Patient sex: F
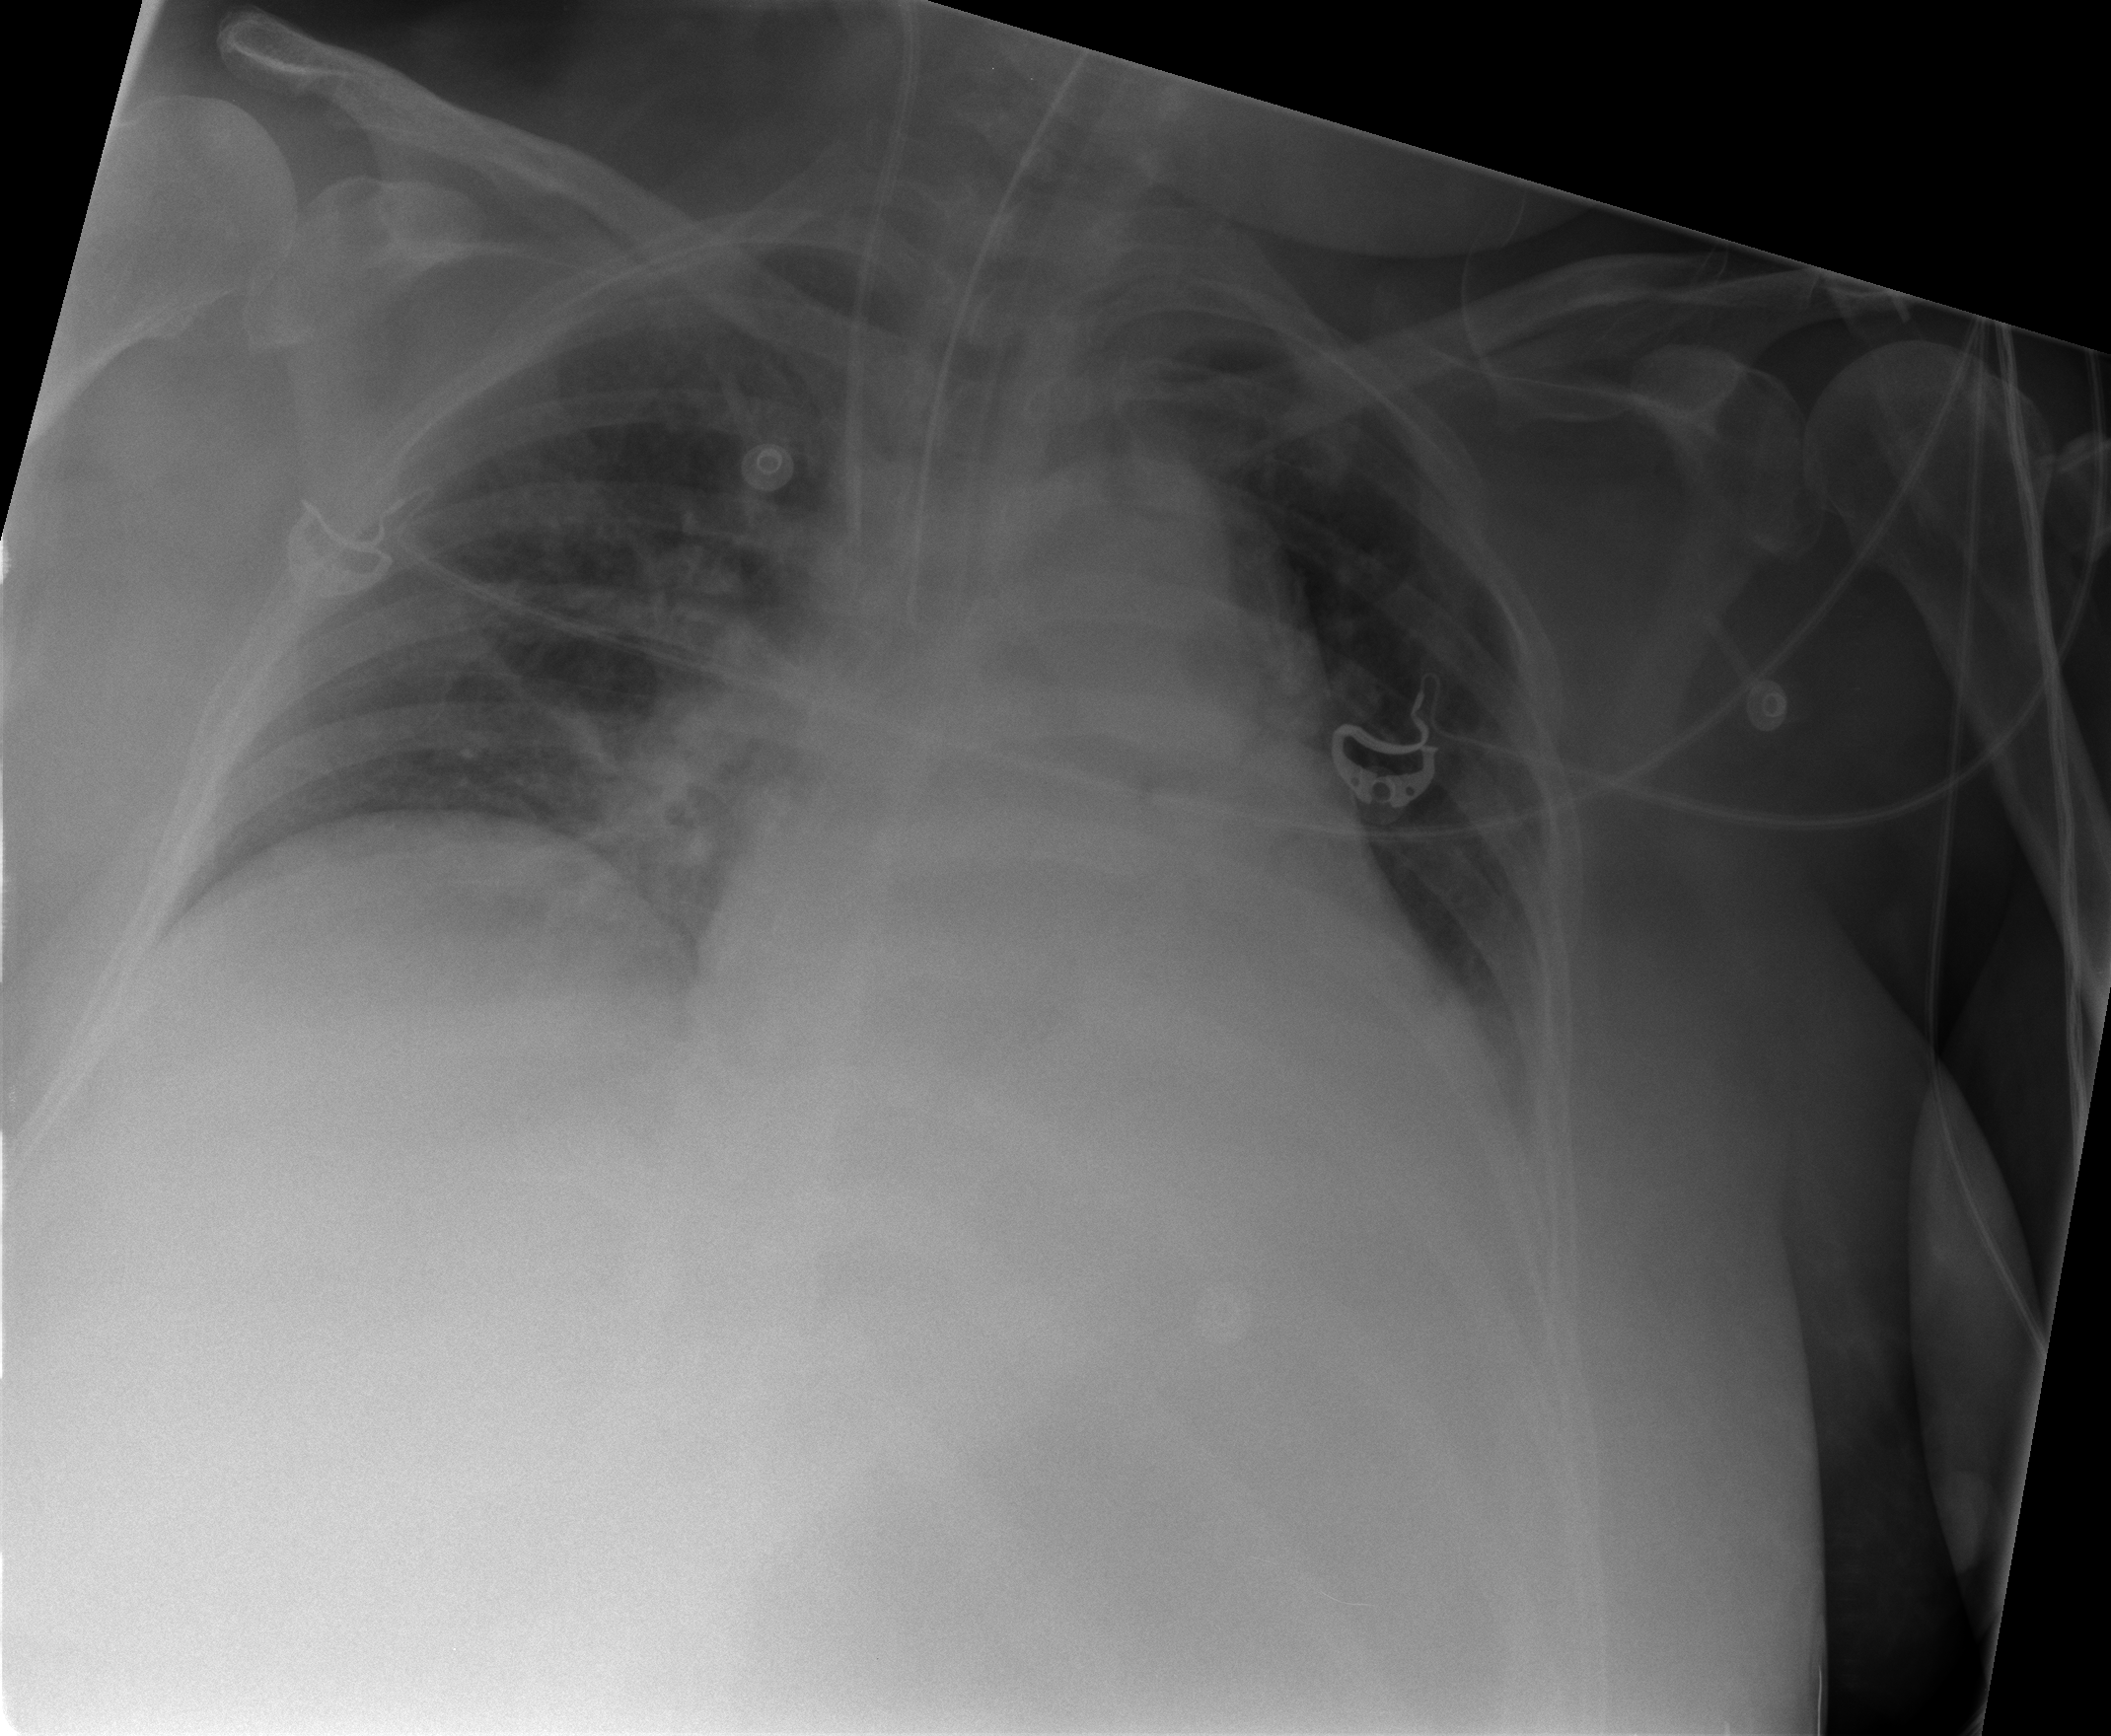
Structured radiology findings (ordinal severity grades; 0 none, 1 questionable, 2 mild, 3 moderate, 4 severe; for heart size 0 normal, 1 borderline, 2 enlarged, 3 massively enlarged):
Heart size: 2
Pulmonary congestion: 2
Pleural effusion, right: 0
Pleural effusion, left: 2
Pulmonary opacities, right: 0
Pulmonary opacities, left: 0
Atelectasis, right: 0
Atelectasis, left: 2